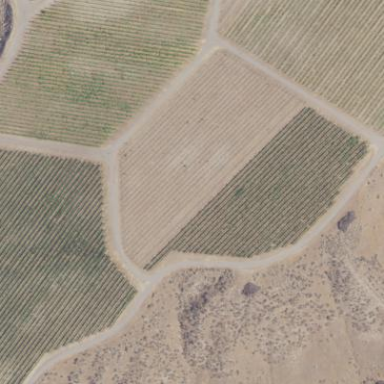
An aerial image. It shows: Vineyard growing grapes.